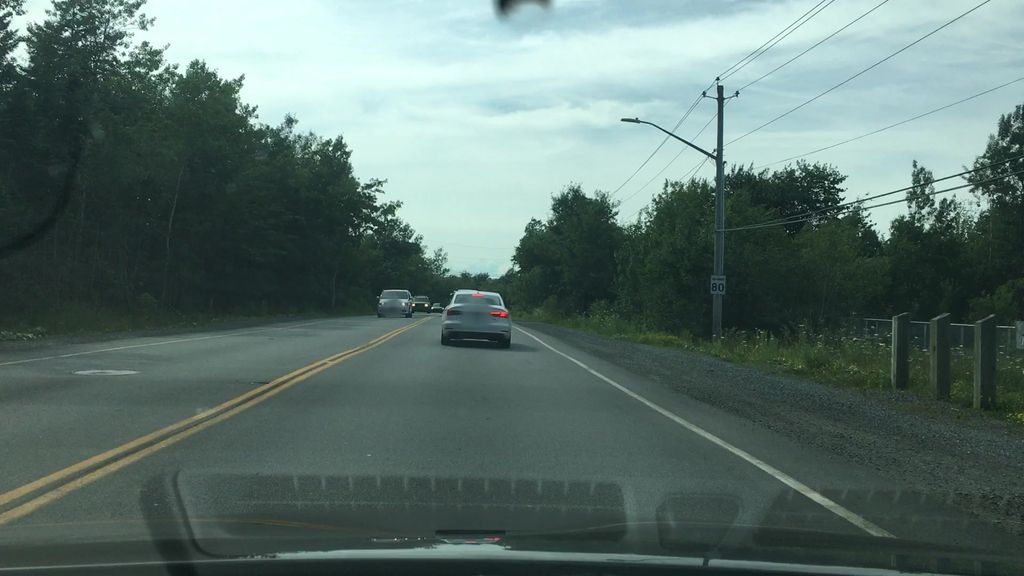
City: halifax